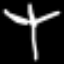
Label: fork